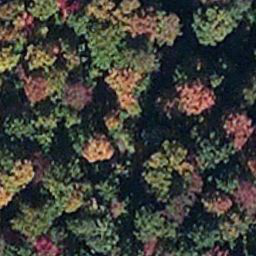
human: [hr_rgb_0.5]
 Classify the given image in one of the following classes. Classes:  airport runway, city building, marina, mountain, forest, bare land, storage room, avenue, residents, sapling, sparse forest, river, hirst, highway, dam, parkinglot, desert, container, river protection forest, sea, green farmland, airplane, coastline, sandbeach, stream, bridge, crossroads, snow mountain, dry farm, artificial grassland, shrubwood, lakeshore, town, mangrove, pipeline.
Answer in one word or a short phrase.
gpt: mangrove